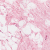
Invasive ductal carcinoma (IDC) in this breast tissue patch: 0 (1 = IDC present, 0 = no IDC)